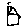
Label: house